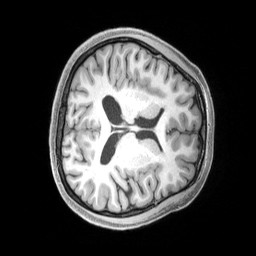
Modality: T1w
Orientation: axial
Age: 21
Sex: female
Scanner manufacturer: siemens
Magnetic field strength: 3 T
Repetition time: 2.4 s
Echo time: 0.00219 s